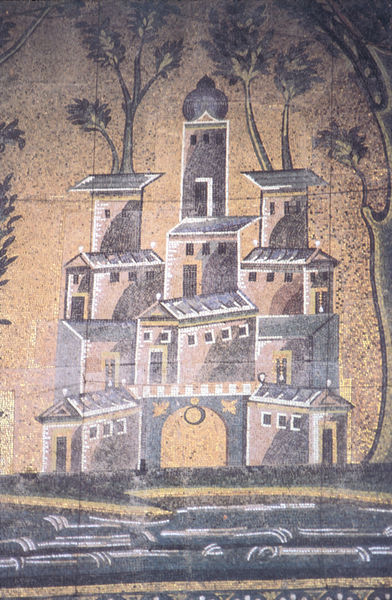
Titel: Große Moschee (Omaijadenmoschee), Hof, Mosaik, Detail
Standort: Damaskus
Institution: Große Moschee
Schlagwörter: baum, berg, blau, felsen, meer, schatten, wasser, weiß, bäume, fluss, gelb, grün, kirchturm, landschaft, ocker, stadt, ufer, ausschnitt, braun, bunt, fenster, grau, holz, licht, orange, schwarz, tür, zeichnung, dach, gebäude, haus, rot, schloss, wiese, beige, hochformat, ornament, architektur, stein, feld, häuser, hügel, natur, vögel, flach, gewässer, kirche, gold, pflanzen, gotik, rosa, schräg, wald, kreis, turm, spanien, wellen, bogen, fassade, ort, perspektive, türen, acker, dorf, dächer, giebel, grafik, violett, naiv, kuppel, stämme, detail, wandmalerei, tor, zwiebel, eingang, burg, eckig, türme, zwiebelturm, palast, torbogen, befestigt, draußen, tauben, traum, sterne, stilisiert, mosaik, senkrecht, tore, stadttor, pforte, hellgrau, grab, gräber, romanik, stapel, waagerecht, tempel, fresko, wipfel, jerusalem, stockwerke, schief, phantasie, goldgrund, aufbau, flachdach, pultdach, satteldach, zweidimensional, gebäuede, hochhaus, hochhäuser, vertikal, häsuer, buchmalerei, särge, eingerahmt, byzanz, giotto, frühgotik, verschachtelt, schif, assisi, auschnitt, hhääää, hunderwasser, keine, keine illusion, keine raeumlichkeit, stadt in ägypten, kork, isalam